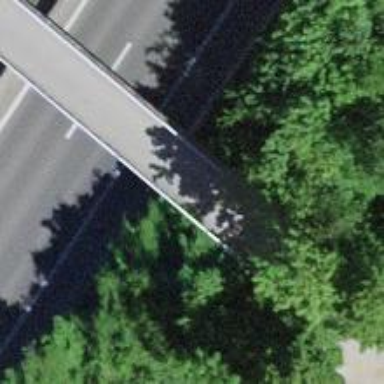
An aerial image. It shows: Footway with cycle lane on bridge with asphalt surface.